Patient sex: F
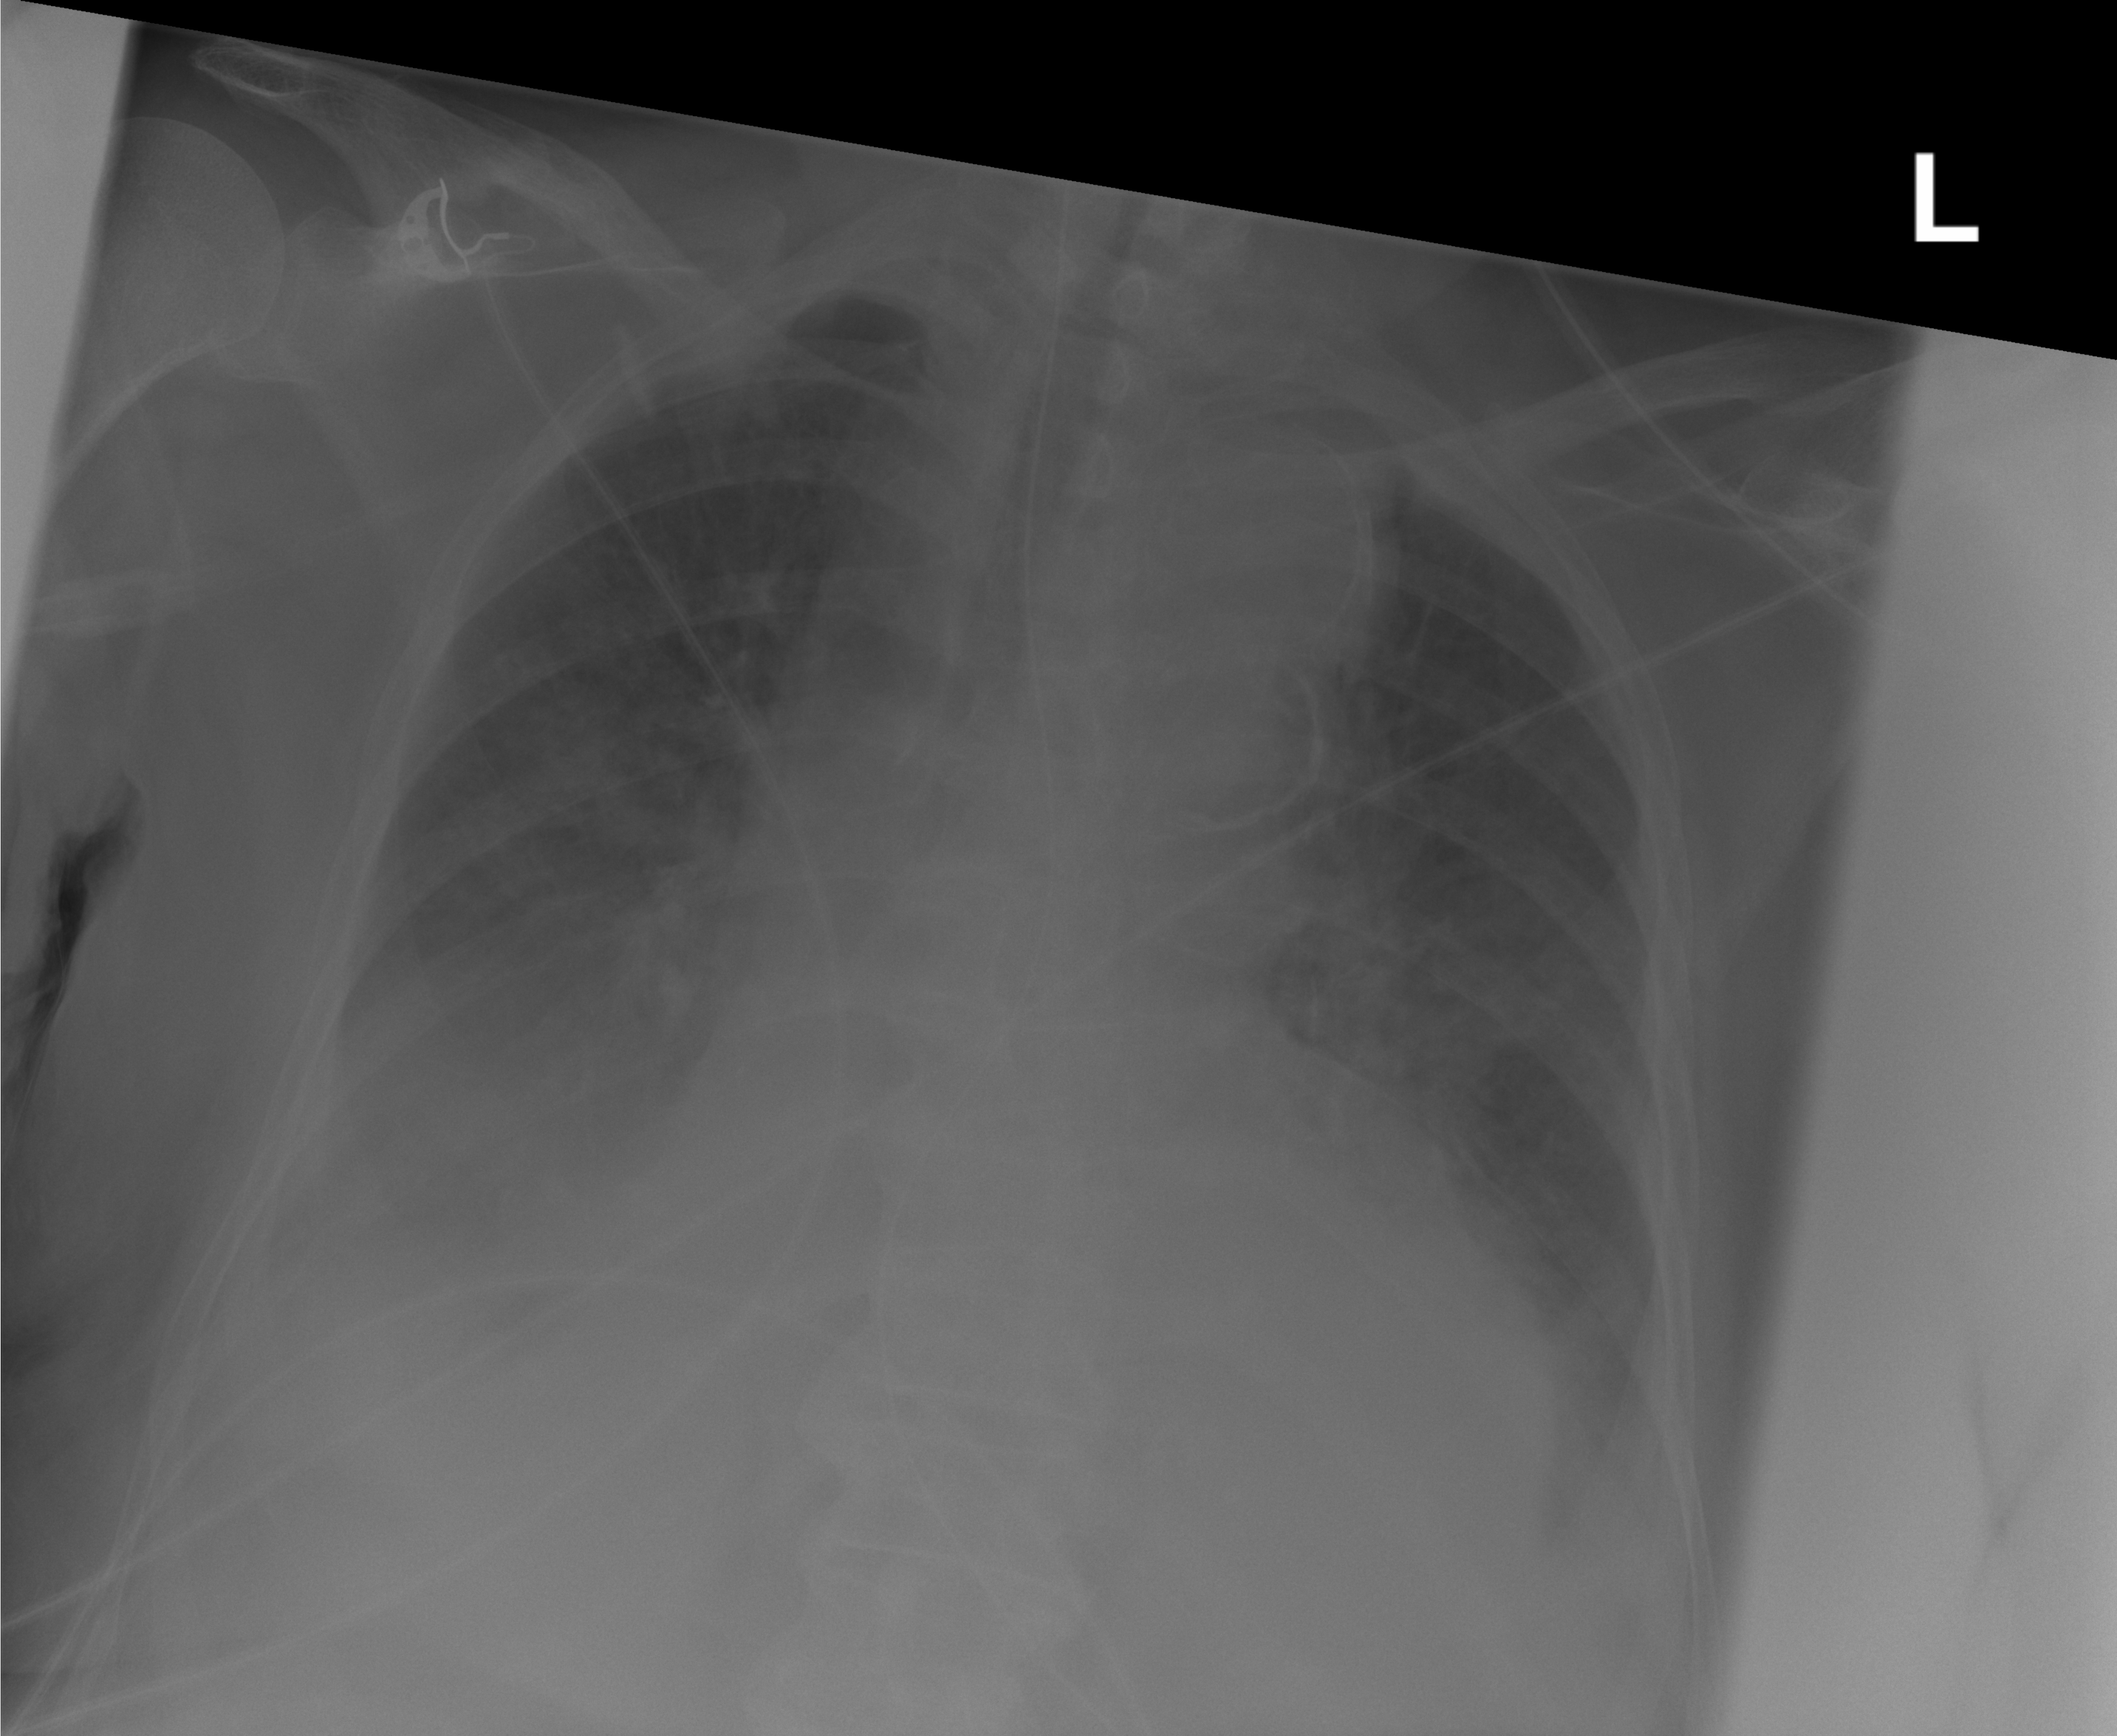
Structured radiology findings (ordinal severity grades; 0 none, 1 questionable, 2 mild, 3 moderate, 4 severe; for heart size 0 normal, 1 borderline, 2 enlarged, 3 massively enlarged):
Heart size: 0
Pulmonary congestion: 2
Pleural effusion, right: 3
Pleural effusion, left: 2
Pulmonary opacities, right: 2
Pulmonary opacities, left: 1
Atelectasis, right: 2
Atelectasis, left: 2